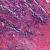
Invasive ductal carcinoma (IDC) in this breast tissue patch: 0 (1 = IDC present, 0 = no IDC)